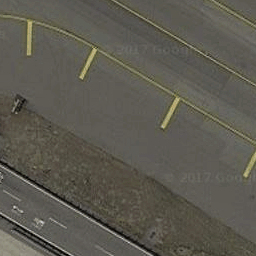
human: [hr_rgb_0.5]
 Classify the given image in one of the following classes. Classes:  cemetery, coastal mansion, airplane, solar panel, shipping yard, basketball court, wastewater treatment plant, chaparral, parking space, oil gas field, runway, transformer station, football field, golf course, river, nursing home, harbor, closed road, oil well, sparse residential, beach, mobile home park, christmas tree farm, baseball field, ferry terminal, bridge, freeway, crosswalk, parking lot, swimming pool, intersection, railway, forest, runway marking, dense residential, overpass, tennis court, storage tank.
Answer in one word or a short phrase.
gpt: runway marking